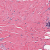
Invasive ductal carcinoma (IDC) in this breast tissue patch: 0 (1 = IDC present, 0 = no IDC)